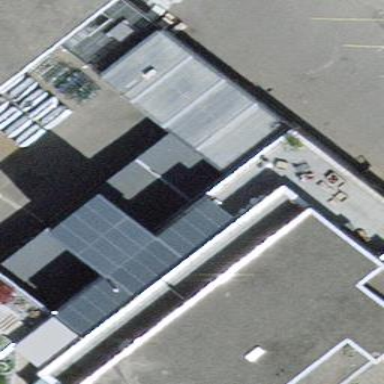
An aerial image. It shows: View of roof of building.